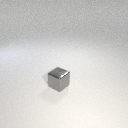
small gray metal cube